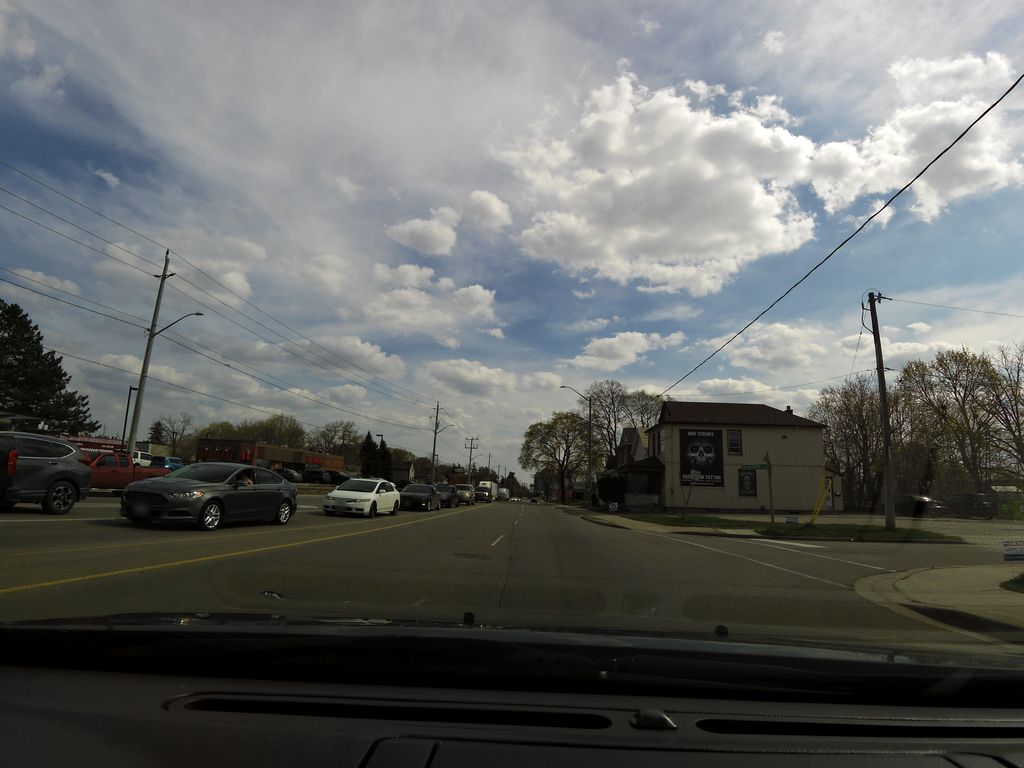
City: kitchener-waterloo